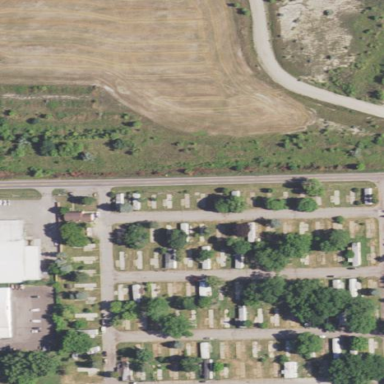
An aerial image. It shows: Residential area designated as trailer park.